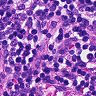
Metastatic tissue present: no